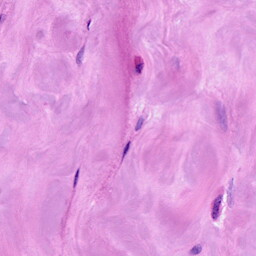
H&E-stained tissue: Breast